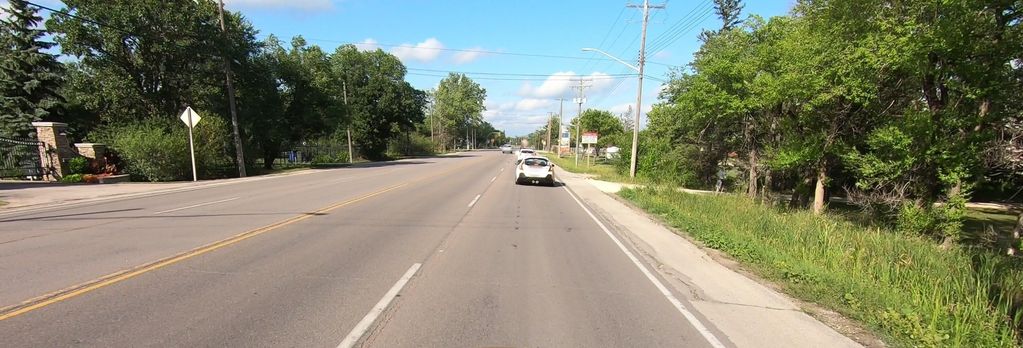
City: winnipeg